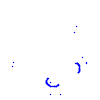
Particle: kaon